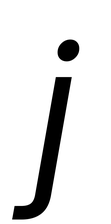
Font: Poppins-Italic